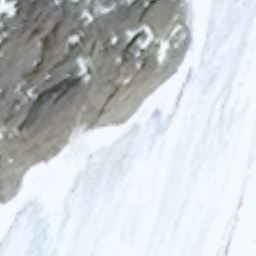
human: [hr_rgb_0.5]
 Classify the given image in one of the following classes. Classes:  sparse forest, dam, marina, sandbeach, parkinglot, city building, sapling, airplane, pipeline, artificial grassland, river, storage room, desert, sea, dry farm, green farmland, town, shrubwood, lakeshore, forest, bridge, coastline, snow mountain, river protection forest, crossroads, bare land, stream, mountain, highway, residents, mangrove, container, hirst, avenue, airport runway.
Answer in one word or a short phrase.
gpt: snow mountain